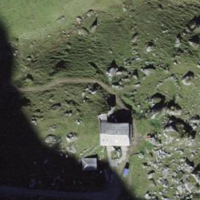
EUNIS habitat code: 23
Species observed at this site:
Papilio machaon